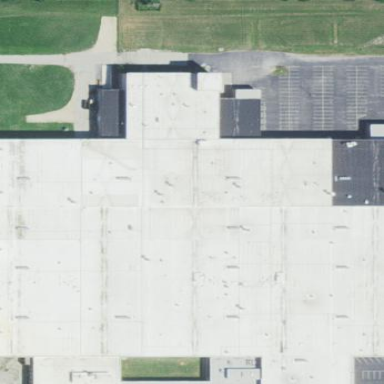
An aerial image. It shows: Industrial building.